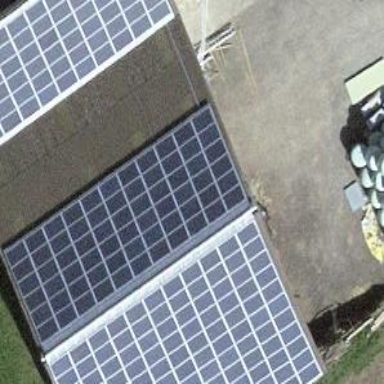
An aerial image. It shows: Solar power generator.